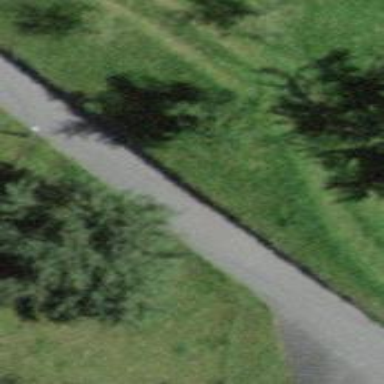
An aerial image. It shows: Residential road with asphalt surface known as alley.